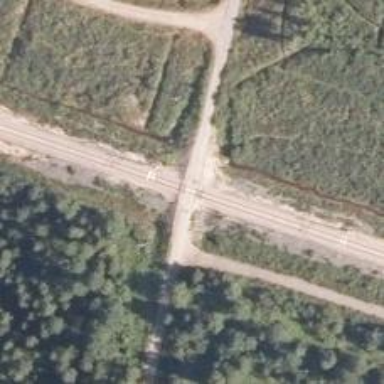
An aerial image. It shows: Crossing with saltire markings.